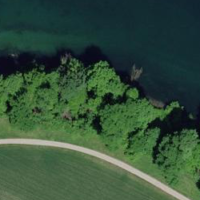
EUNIS habitat code: 15
Species observed at this site:
Euphorbia cyparissias